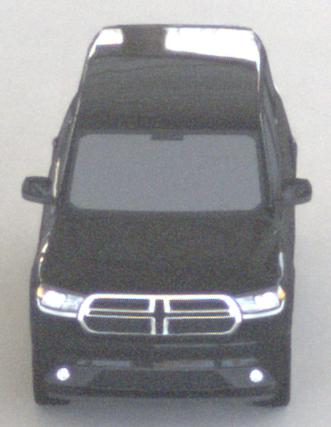
Make: Dodge
Model: Durango
Detailed model: Gen. 3
Model produced from: 2010
Doors: 5
Color: black
Road condition: dry road
Daytime: morning or afternoon
Contrast: low contrast